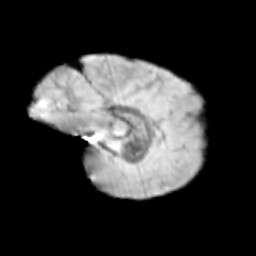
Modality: T2w
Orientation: sagittal
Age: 9
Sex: female
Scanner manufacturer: siemens
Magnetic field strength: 3 T
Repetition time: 3.8 s
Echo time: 0.07 s